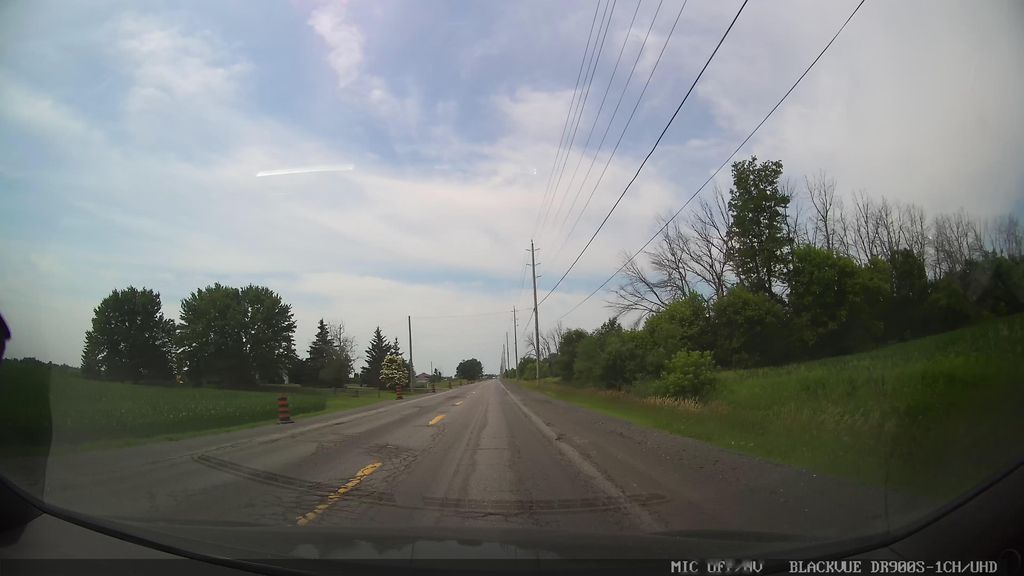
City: ottawa-gatineau